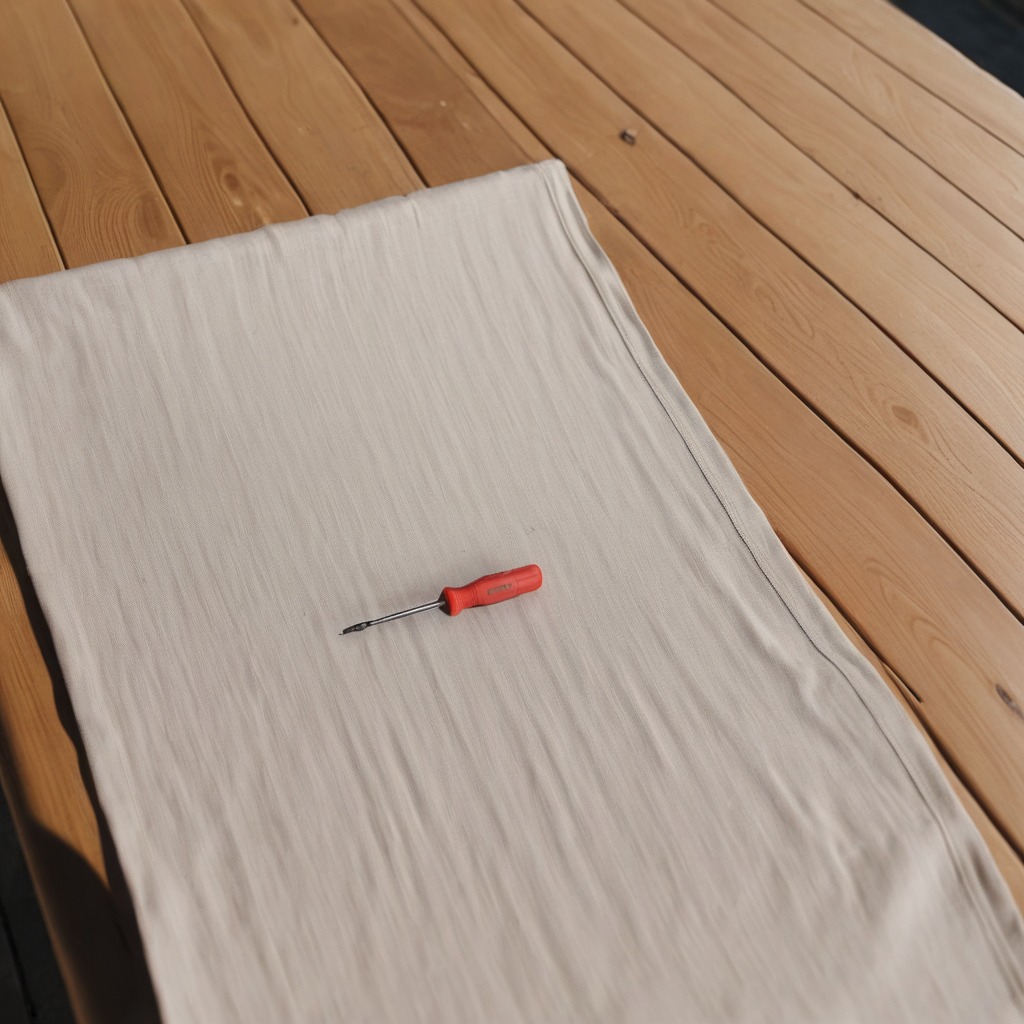
A screwdriver lying on a wooden table in an outdoor workshop during daytime bright natural light soft shadows worn but beneath the cloth.